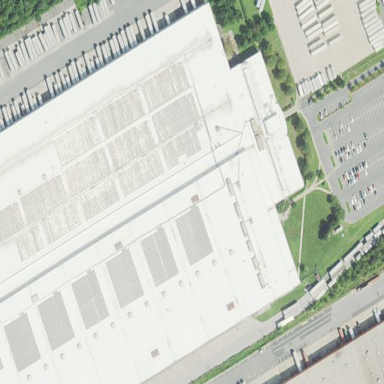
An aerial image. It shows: Warehouse building.